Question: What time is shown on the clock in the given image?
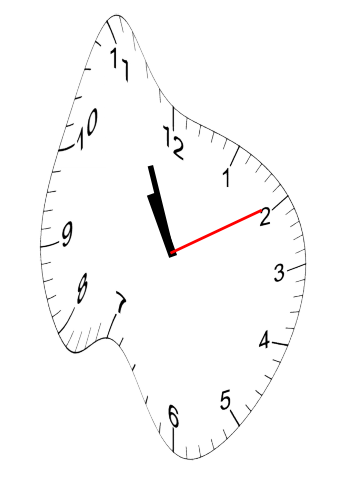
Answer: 10:56:10